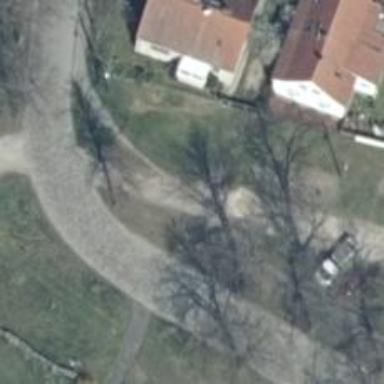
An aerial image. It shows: Dirt footway.